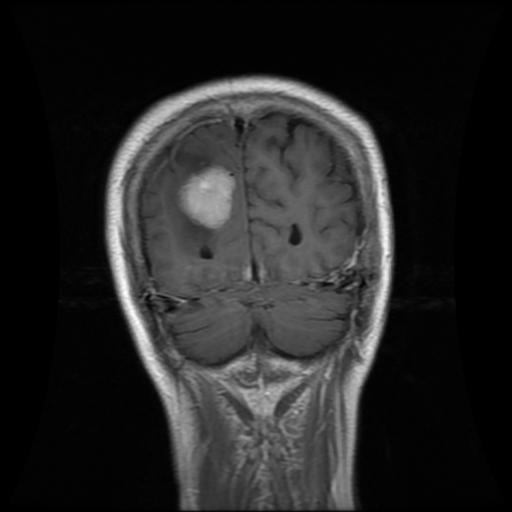
Label: meningioma